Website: crate-barrel
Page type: payment
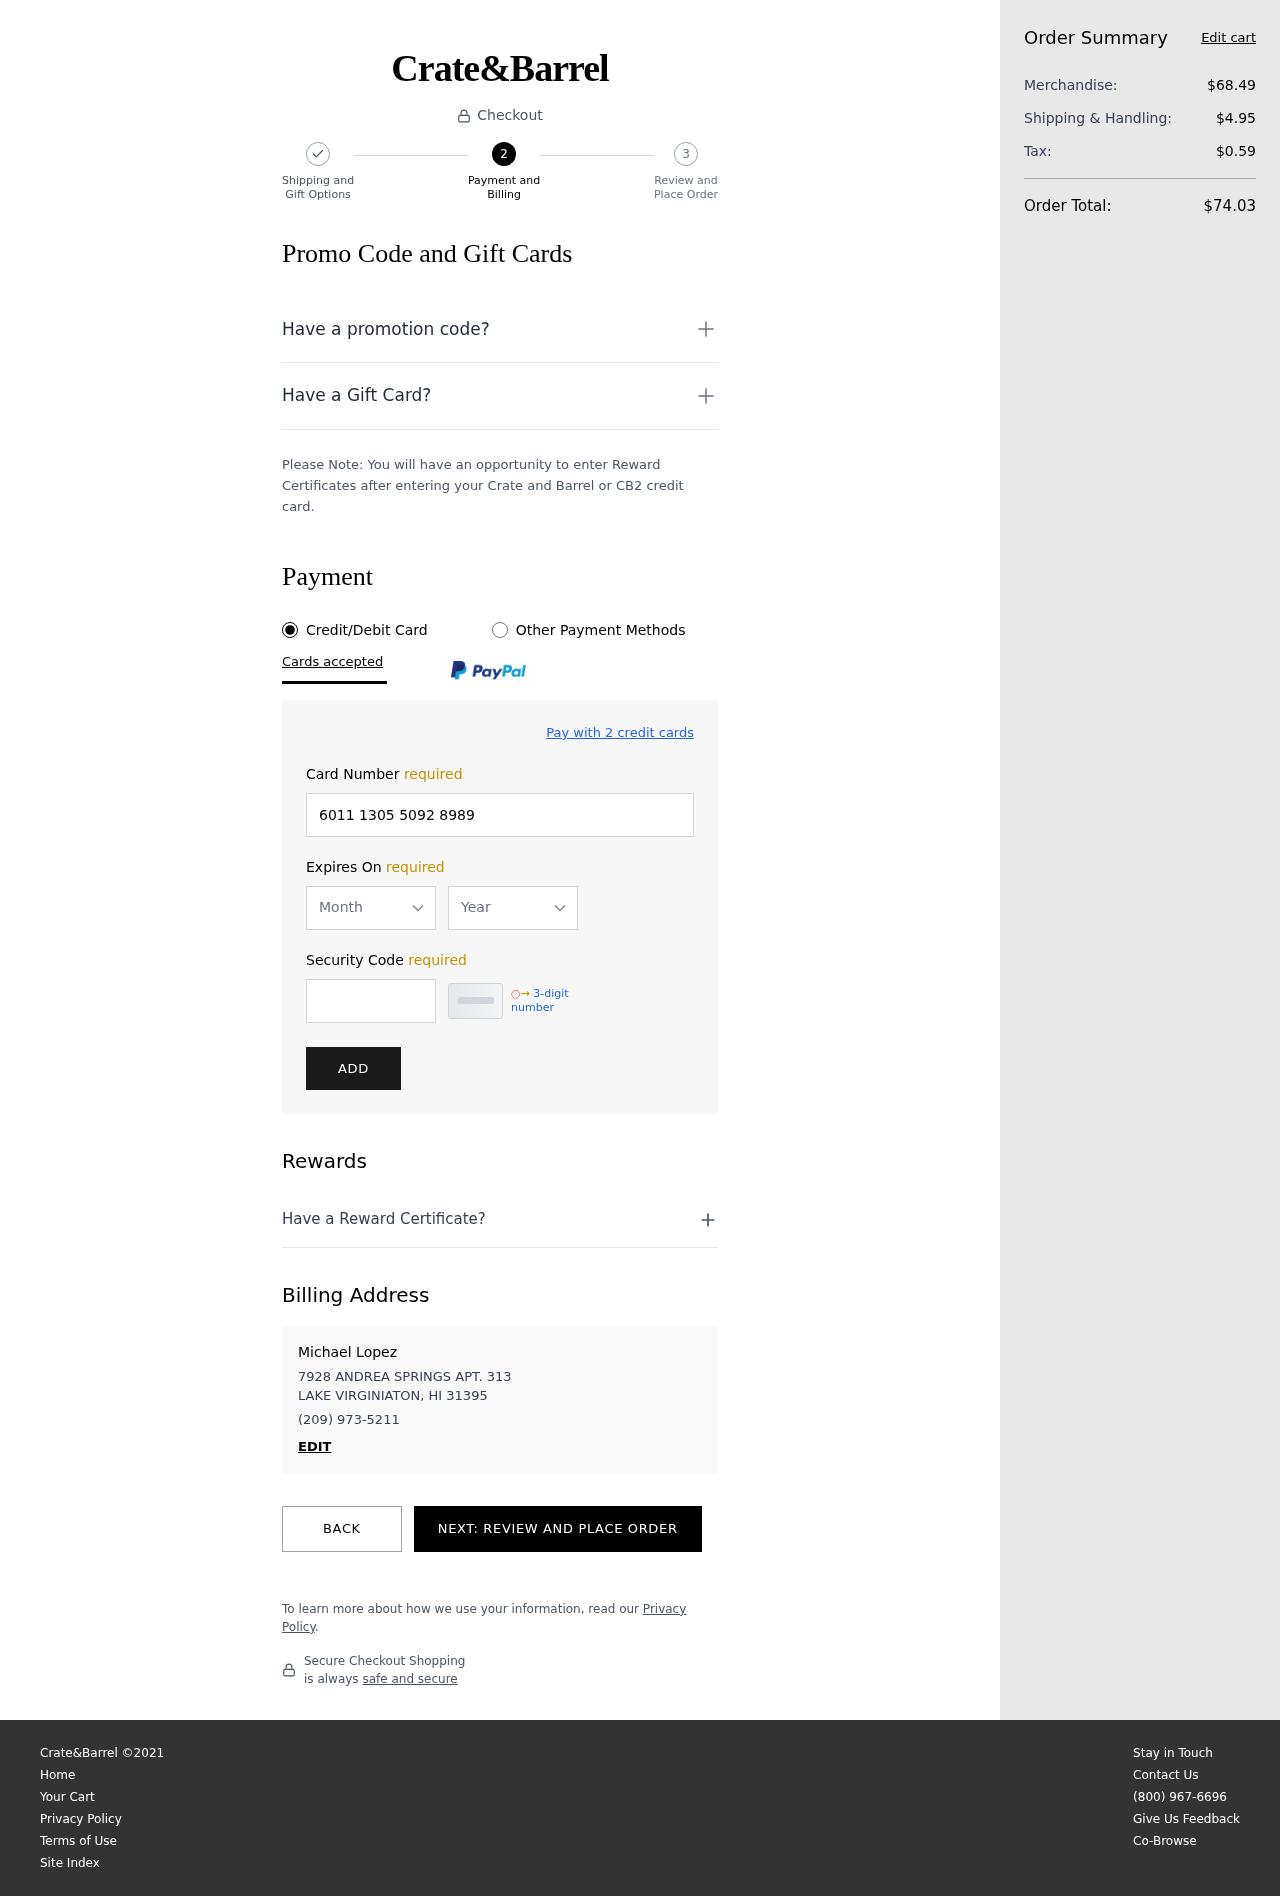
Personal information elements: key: PII_CARD_EXPIRY_MONTH
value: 08
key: PII_CARD_EXPIRY_YEAR
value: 26
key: PII_CITY_STATE_ZIP
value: LAKE VIRGINIATON, HI 31395
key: PII_FULLNAME
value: Michael Lopez
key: PII_PHONE
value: (209) 973-5211
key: PII_STREET
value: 7928 ANDREA SPRINGS APT. 313
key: PII_CARD_NUMBER
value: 6011 1305 5092 8989
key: PII_CARD_CVV
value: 230
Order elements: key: ORDER_SUBTOTAL
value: $68.49
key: ORDER_SHIPPING_COST
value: $4.95
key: ORDER_TAX
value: $0.59
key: ORDER_TOTAL
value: $74.03